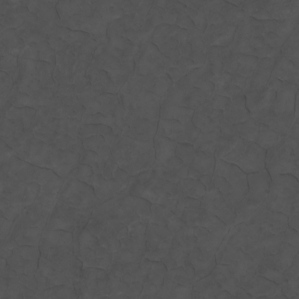
Label: non_frost